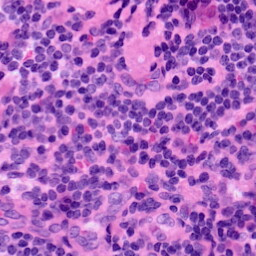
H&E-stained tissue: LymphNode